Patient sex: F
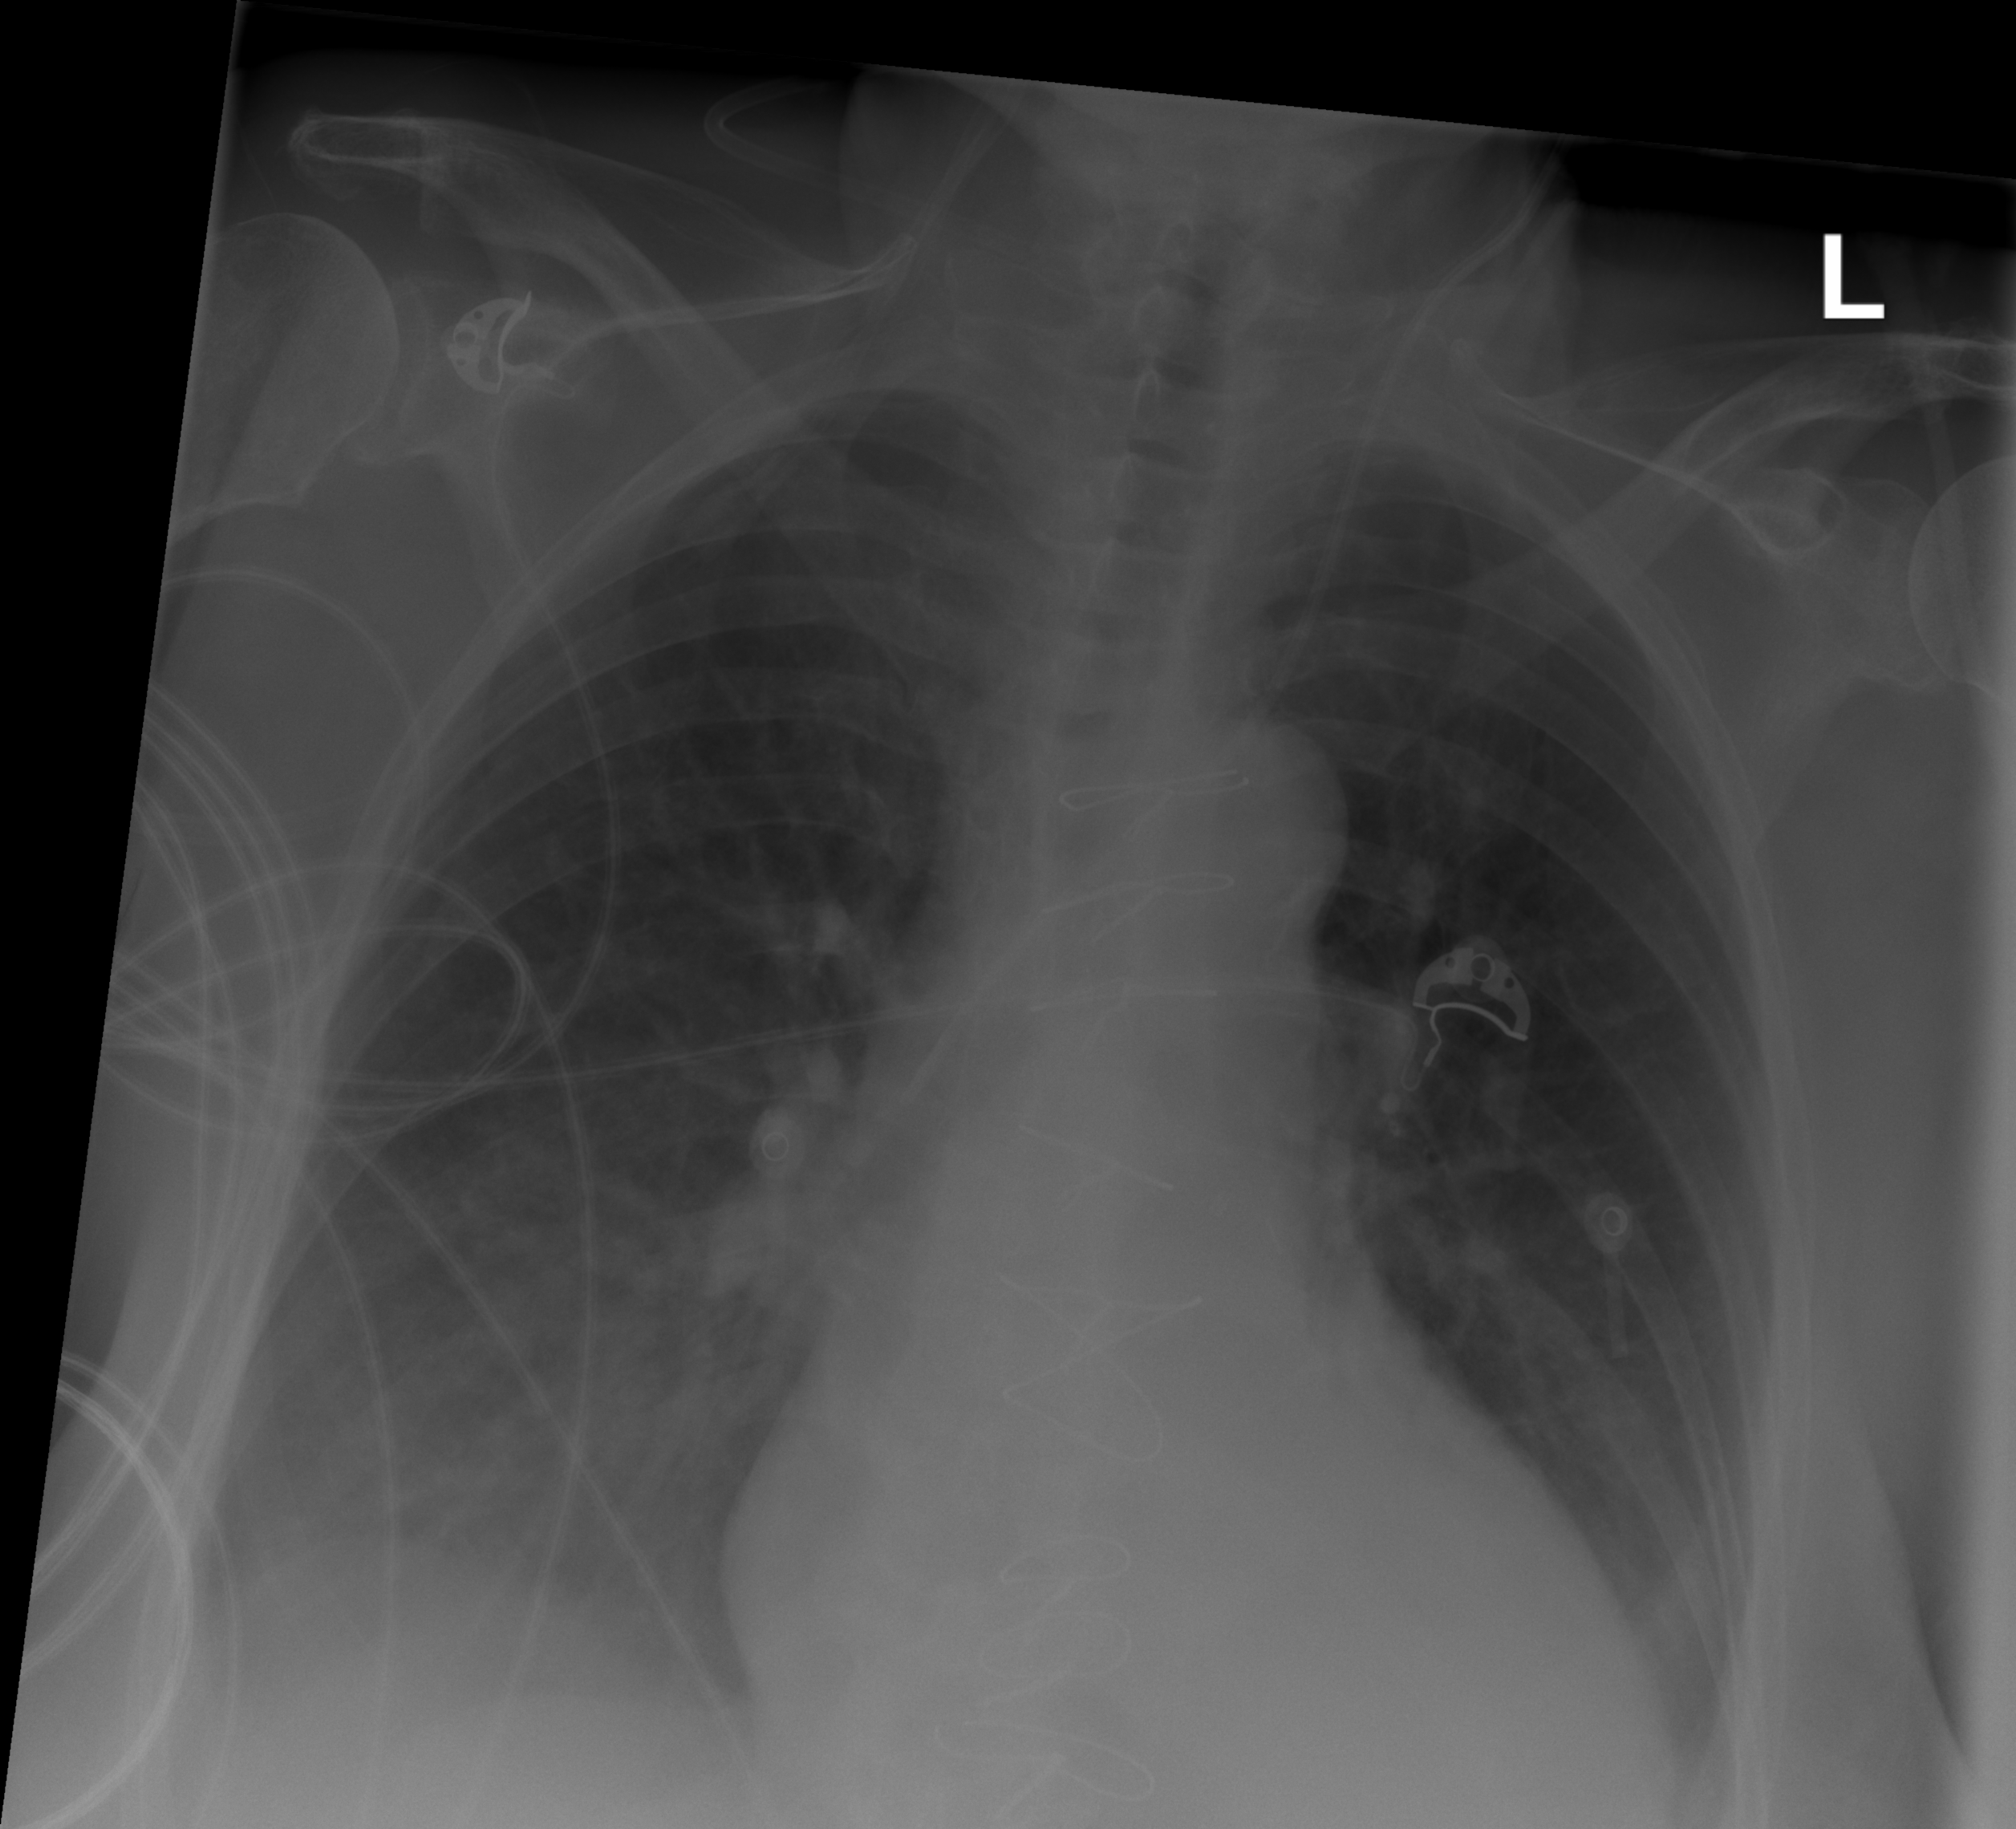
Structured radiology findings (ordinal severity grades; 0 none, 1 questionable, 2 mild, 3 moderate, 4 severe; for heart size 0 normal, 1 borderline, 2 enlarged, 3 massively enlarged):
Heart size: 0
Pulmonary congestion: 0
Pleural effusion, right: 0
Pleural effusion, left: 0
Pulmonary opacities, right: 0
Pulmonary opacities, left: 0
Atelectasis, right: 2
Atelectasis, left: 2